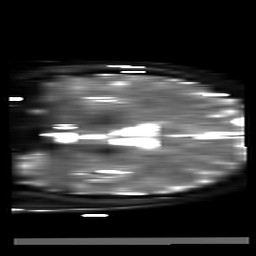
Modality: T2starmap
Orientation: coronal
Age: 36
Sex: female
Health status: ill